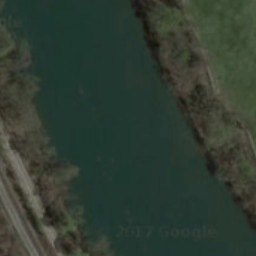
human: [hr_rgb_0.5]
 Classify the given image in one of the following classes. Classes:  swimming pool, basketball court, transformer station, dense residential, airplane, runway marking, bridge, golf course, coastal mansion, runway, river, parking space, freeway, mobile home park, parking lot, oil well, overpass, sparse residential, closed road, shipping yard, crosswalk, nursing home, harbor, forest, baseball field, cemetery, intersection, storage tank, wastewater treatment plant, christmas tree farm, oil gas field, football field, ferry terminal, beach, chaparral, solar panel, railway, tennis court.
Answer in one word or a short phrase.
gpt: river